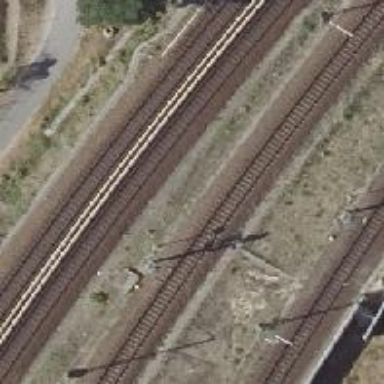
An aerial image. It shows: Railway signal.